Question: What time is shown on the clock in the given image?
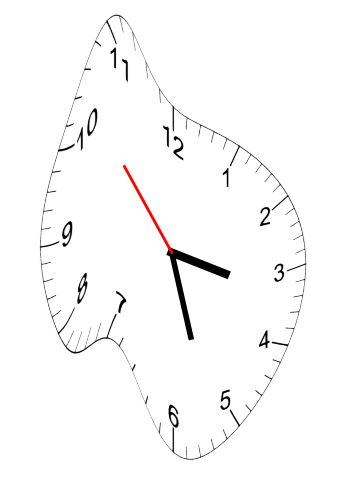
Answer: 03:26:53